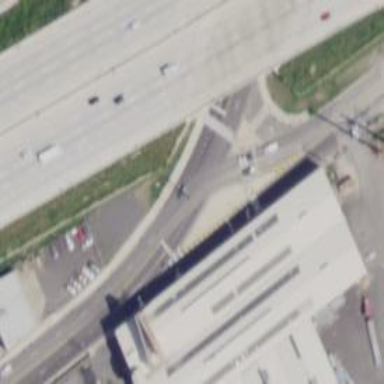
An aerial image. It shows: Primary highway with asphalt surface. There is sidewalk on the left side.